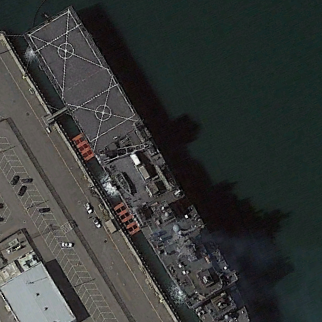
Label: combat